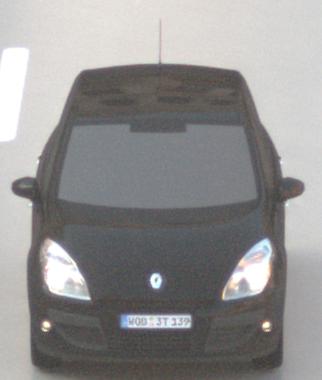
Make: Renault
Model: Scénic 1.6 16V 110
Detailed model: Scénic (III)
Model produced from: 2009/06
Model produced until: 2010/08
Doors: 5
Color: black
Road condition: wet road
Daytime: sunrise or sunset
Contrast: low contrast